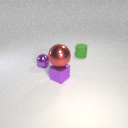
small purple metal cube to the right of small purple metal sphere